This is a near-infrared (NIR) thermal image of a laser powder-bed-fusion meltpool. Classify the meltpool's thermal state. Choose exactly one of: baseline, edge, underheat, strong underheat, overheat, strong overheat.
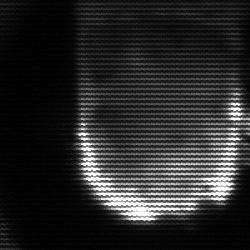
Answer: baseline